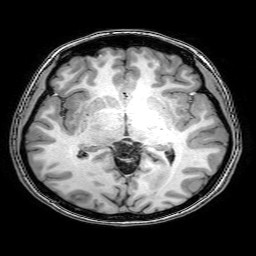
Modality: T1w
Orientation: coronal
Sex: female
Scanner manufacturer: philips
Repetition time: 0.008137 s
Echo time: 0.00374 s